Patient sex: M
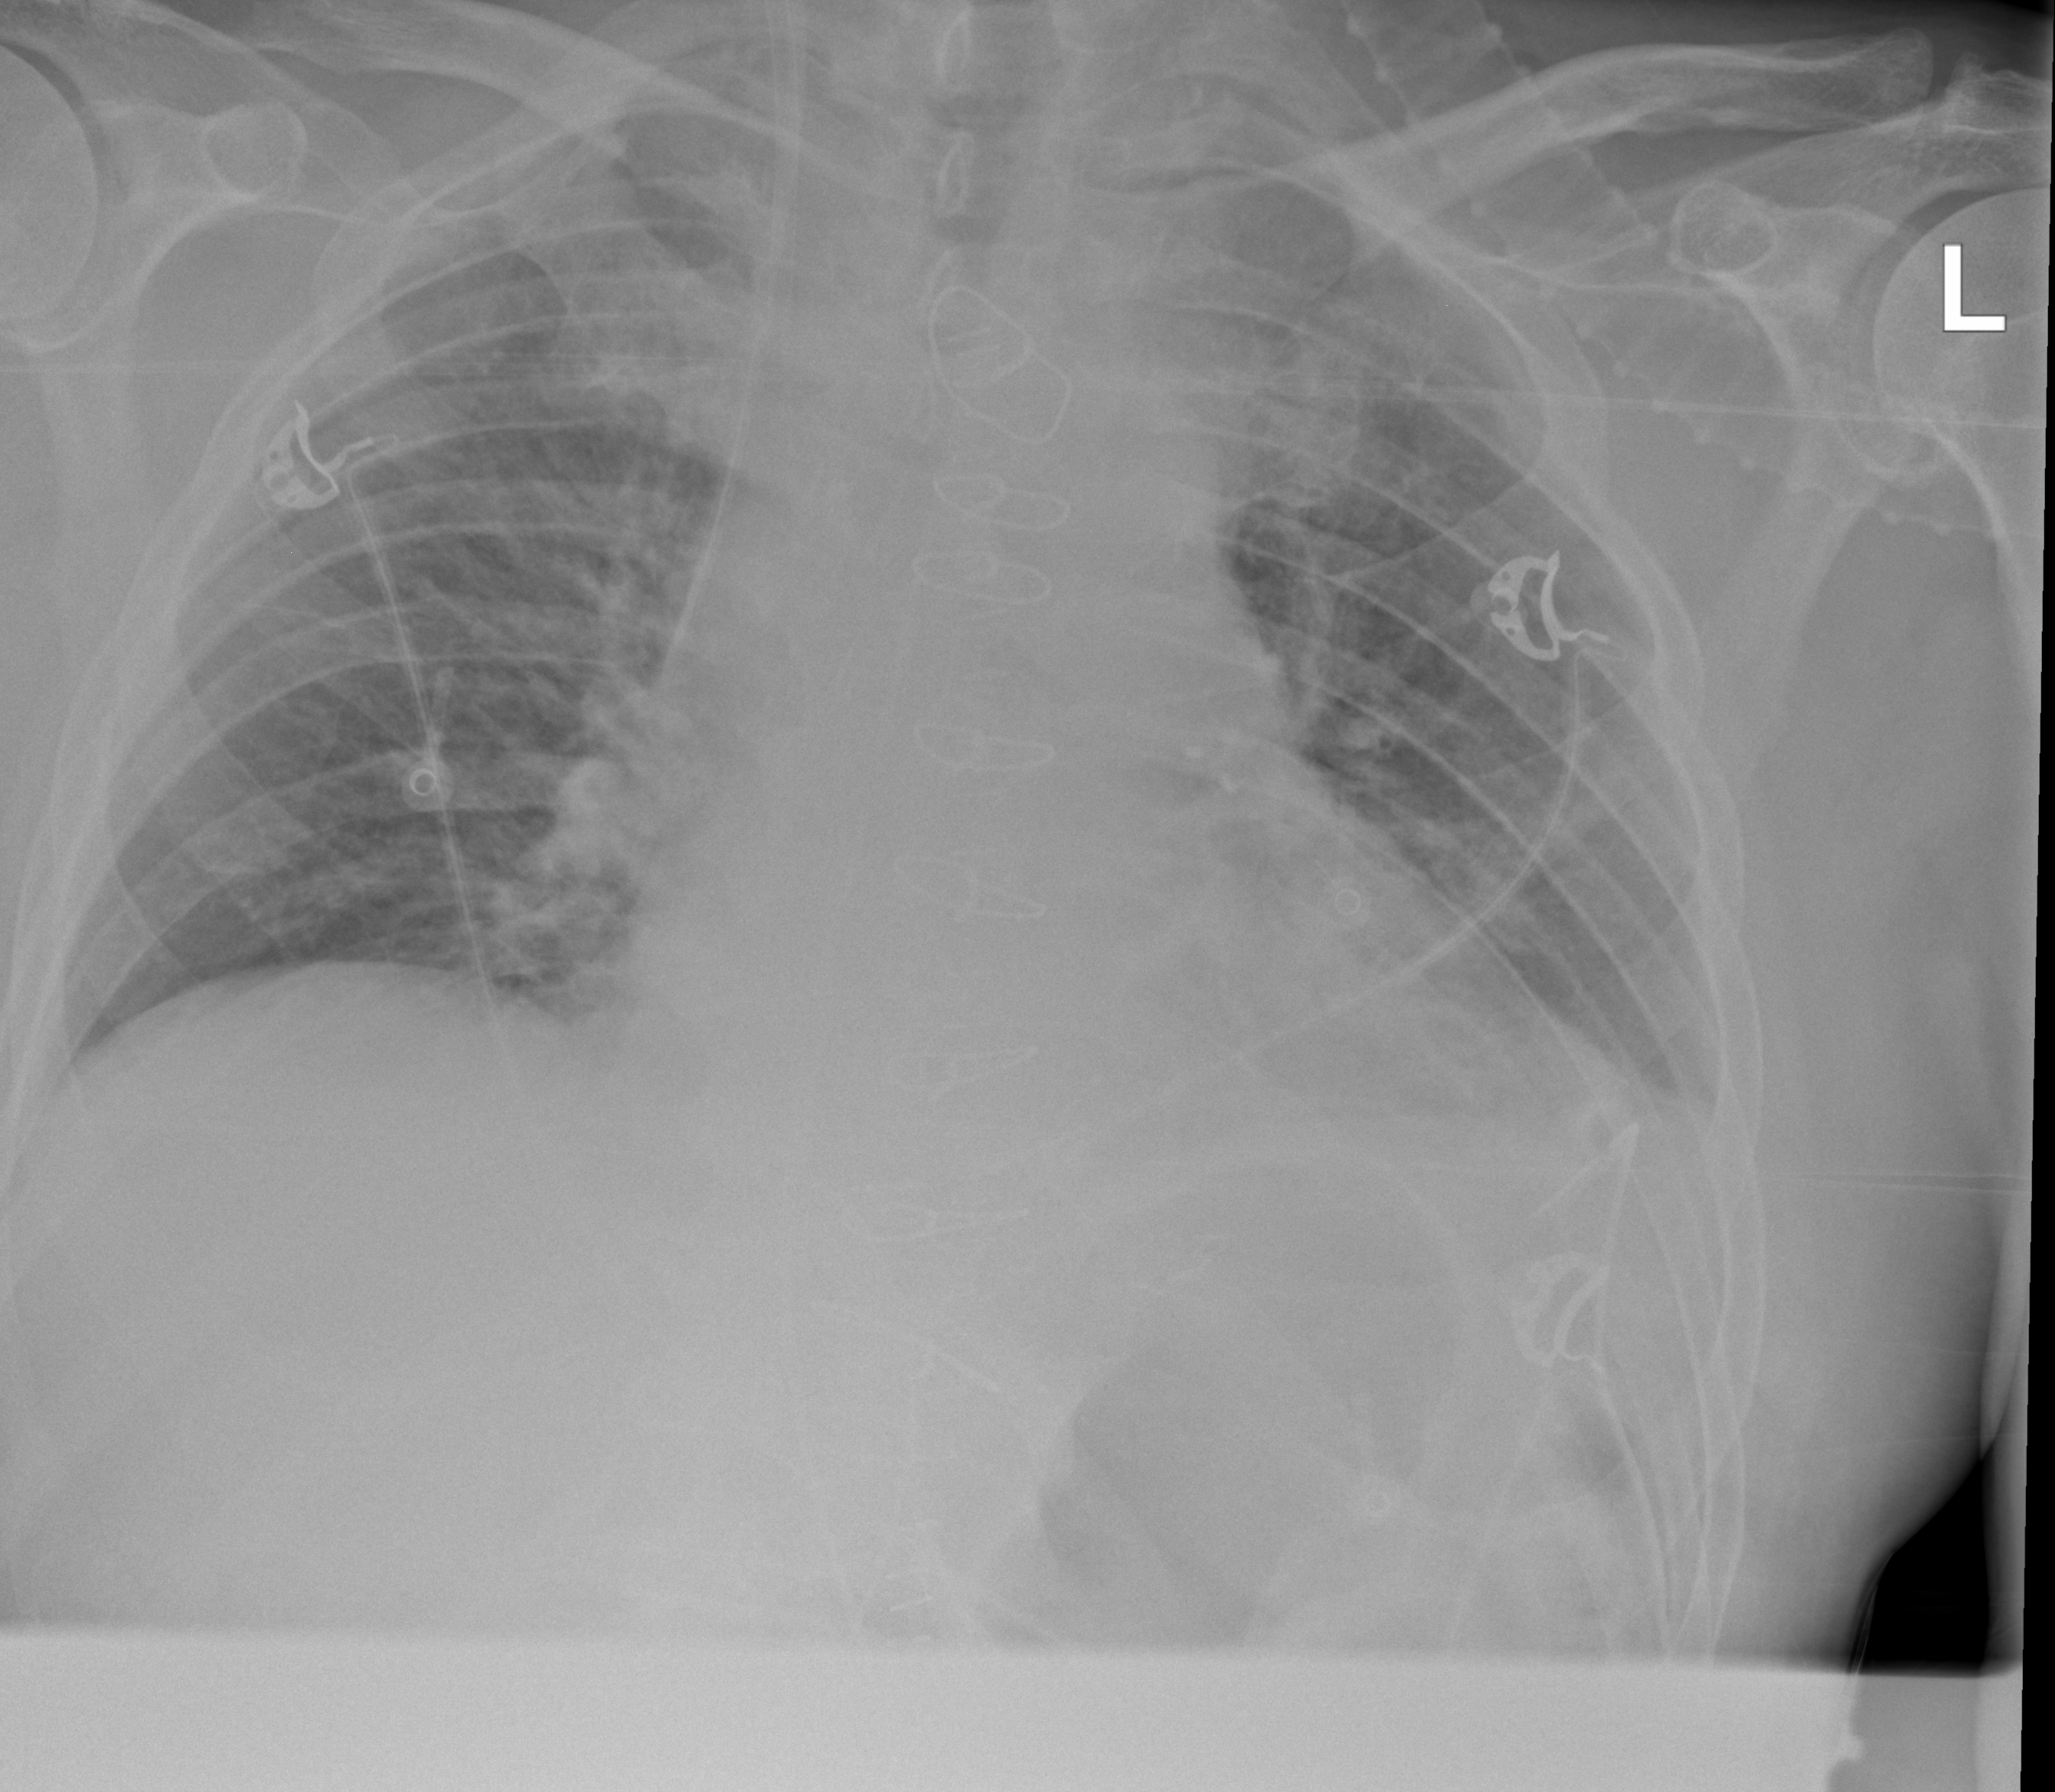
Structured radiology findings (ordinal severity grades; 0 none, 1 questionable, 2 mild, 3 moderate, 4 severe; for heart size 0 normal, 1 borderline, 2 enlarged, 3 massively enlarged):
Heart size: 2
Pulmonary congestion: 2
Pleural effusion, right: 0
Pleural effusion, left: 2
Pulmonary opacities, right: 2
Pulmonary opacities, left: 2
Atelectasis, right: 2
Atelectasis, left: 2